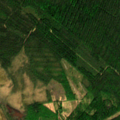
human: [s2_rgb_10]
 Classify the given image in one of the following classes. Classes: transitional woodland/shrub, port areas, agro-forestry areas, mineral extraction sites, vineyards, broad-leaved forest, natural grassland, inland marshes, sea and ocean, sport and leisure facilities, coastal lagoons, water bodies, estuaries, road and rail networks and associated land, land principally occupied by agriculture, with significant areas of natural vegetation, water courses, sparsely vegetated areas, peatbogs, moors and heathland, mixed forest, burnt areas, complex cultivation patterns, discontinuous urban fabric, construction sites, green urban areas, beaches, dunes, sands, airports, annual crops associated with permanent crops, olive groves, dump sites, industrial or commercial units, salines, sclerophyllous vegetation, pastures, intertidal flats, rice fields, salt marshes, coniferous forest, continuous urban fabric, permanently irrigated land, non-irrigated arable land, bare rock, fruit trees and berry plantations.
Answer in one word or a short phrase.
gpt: coniferous forest, mixed forest, transitional woodland/shrub, peatbogs